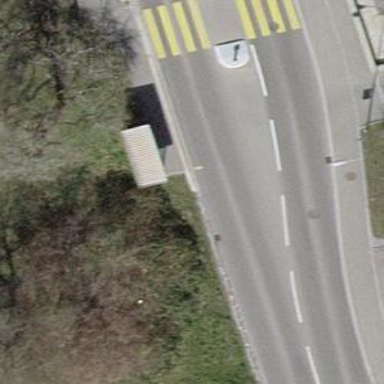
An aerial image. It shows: Bus stop with sheltered platform for public transport.